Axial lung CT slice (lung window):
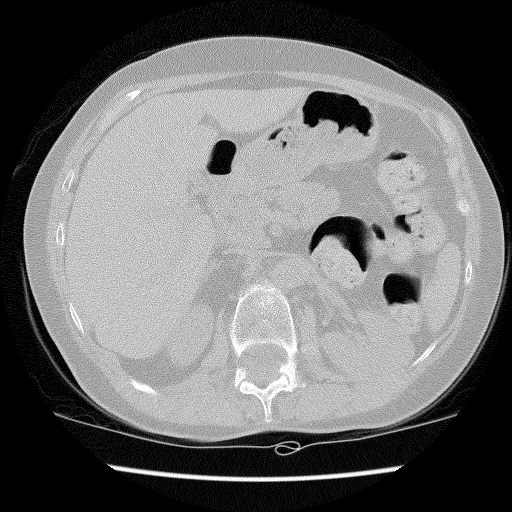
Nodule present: no